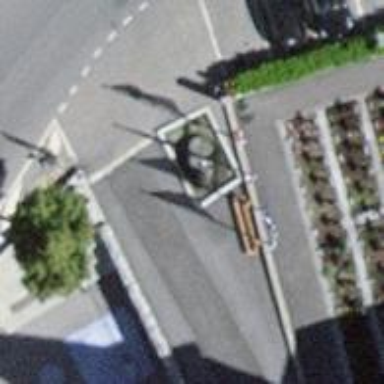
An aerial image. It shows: Beautiful fountain.